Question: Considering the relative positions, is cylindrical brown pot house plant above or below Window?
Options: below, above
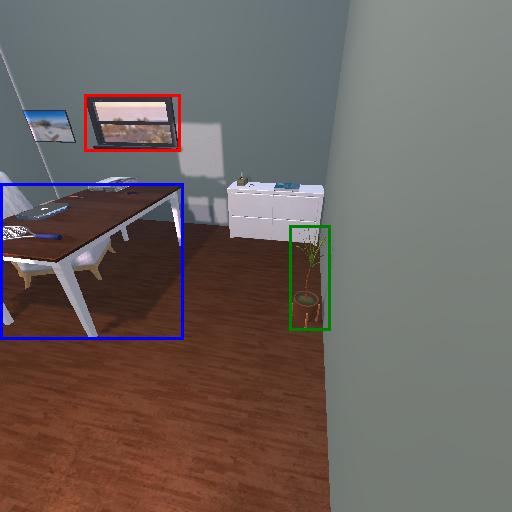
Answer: below